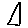
Label: triangle